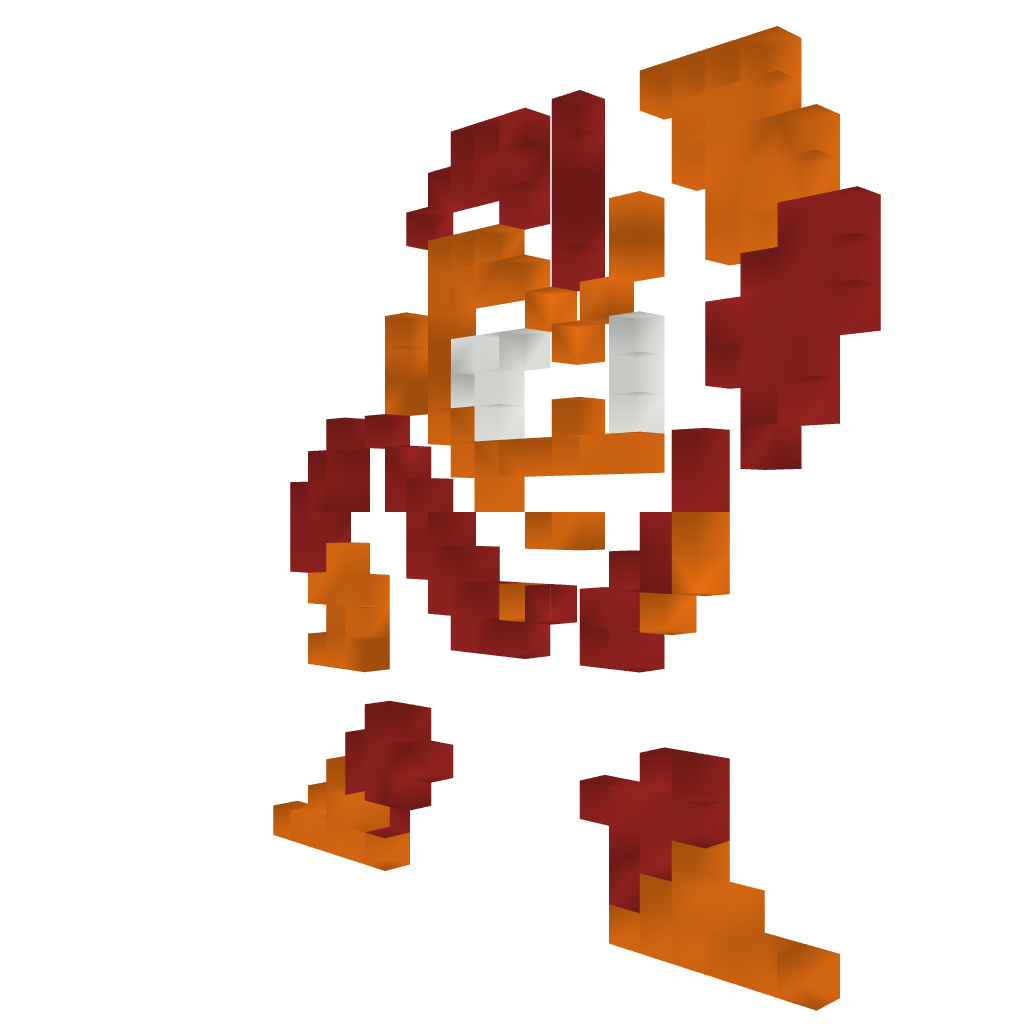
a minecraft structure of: Bombman (ErnieCIII)